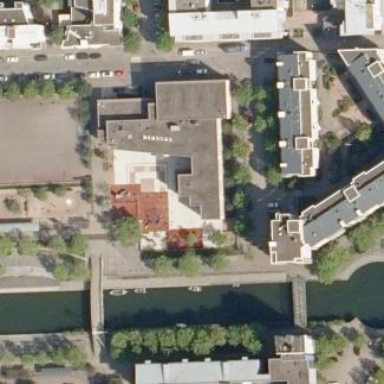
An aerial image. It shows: Part of building.